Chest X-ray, PA view. Patient: 47 years old, sex F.
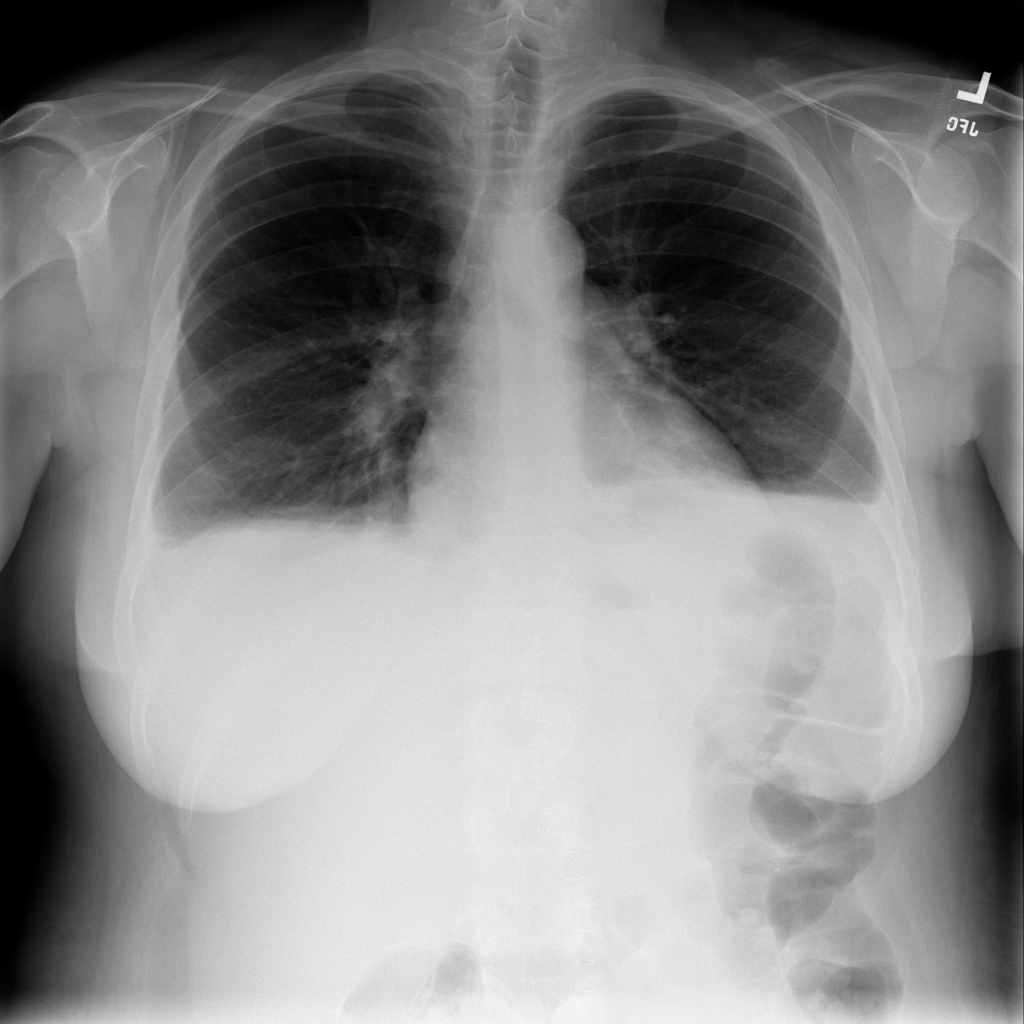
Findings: Atelectasis, Consolidation, Effusion, Mass